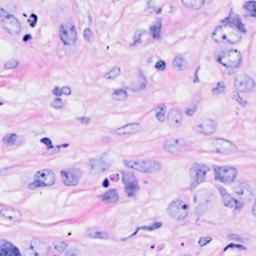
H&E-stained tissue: Breast